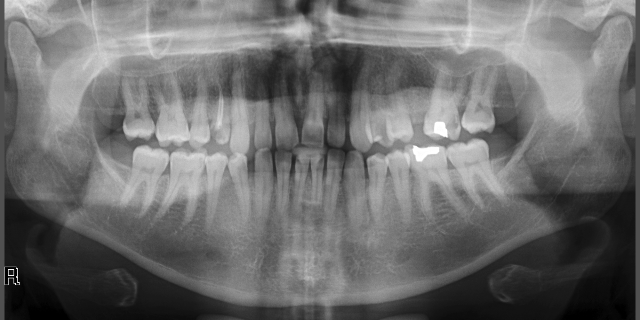
adult